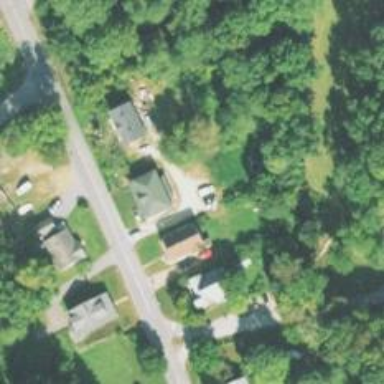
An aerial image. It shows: Residential driveway used as service road.